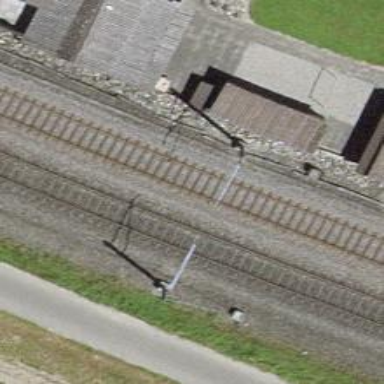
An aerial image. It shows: Single-track electrified railway with contact line.